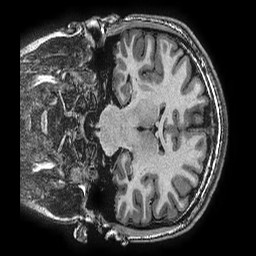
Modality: T1w
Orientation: coronal
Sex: male
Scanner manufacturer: ge
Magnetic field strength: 3 T
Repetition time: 0.0077 s
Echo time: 0.003436 s